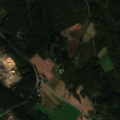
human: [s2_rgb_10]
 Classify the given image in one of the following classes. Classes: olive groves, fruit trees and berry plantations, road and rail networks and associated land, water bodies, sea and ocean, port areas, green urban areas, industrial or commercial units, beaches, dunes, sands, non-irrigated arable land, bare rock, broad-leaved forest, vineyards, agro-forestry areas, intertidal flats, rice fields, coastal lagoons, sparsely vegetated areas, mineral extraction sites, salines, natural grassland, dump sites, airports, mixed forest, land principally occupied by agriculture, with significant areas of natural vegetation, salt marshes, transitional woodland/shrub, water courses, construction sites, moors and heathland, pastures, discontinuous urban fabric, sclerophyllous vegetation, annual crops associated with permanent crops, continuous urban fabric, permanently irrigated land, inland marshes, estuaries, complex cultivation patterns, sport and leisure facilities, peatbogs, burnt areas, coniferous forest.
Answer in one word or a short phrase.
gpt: non-irrigated arable land, coniferous forest, mixed forest